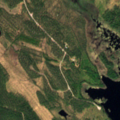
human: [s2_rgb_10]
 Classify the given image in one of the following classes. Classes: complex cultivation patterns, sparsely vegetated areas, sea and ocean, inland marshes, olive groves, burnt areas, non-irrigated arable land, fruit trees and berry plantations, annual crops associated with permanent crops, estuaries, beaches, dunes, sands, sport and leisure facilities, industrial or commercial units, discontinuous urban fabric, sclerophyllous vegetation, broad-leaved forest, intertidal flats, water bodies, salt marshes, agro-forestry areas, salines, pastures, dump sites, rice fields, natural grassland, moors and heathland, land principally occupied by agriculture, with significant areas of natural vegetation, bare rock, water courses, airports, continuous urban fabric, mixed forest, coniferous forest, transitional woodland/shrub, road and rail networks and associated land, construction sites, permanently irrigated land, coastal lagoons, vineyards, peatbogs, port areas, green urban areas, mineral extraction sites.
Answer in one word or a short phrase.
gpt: coniferous forest, transitional woodland/shrub, water bodies